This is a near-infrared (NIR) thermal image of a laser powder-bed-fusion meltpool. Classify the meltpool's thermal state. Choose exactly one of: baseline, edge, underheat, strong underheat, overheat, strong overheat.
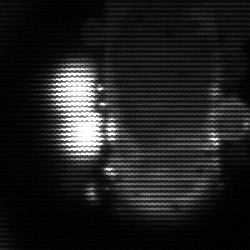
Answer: strong underheat